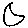
Label: moon